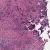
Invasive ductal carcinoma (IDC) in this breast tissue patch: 0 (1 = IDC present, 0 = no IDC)